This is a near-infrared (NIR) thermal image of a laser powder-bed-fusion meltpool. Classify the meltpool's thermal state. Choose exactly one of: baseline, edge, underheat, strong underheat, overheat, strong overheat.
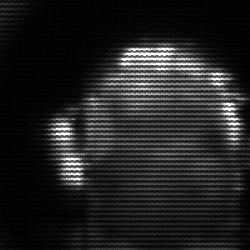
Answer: baseline